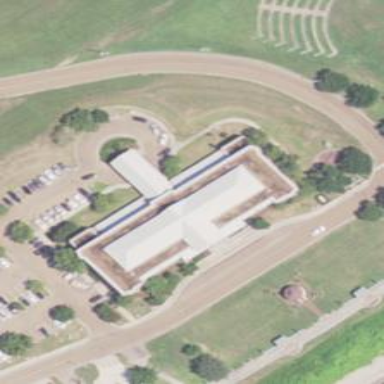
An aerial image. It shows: Clinic.